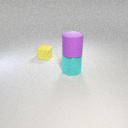
large purple rubber cylinder above large cyan metal cylinder